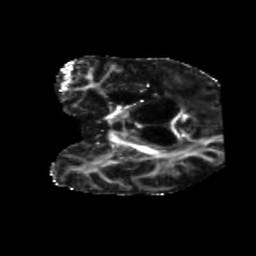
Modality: FA
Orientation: coronal
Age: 58
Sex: male
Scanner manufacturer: siemens
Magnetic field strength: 3 T
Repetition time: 5.25 s
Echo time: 0.08 s